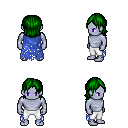
a pixel art fantasy rpg character, male body template, dark elf, purple skin, blue tattered cape, white pants, green long bangs hairstyle, four views (front, back, left, right), 2x2 character sprite sheet, small pixel art, hard edges, no anti-aliasing